Question: It's a basic question;
I can't seem to understand why in the code below
the output begins with 2 "#" and the start with 1

'''
let brick = "#";
while (brick.length < 8){
brick += "#";
console.log(brick);
}
console.log("For Loop");
for (let i = "#"; i.length <8; i+="#"){
console.log(i)
}
'''
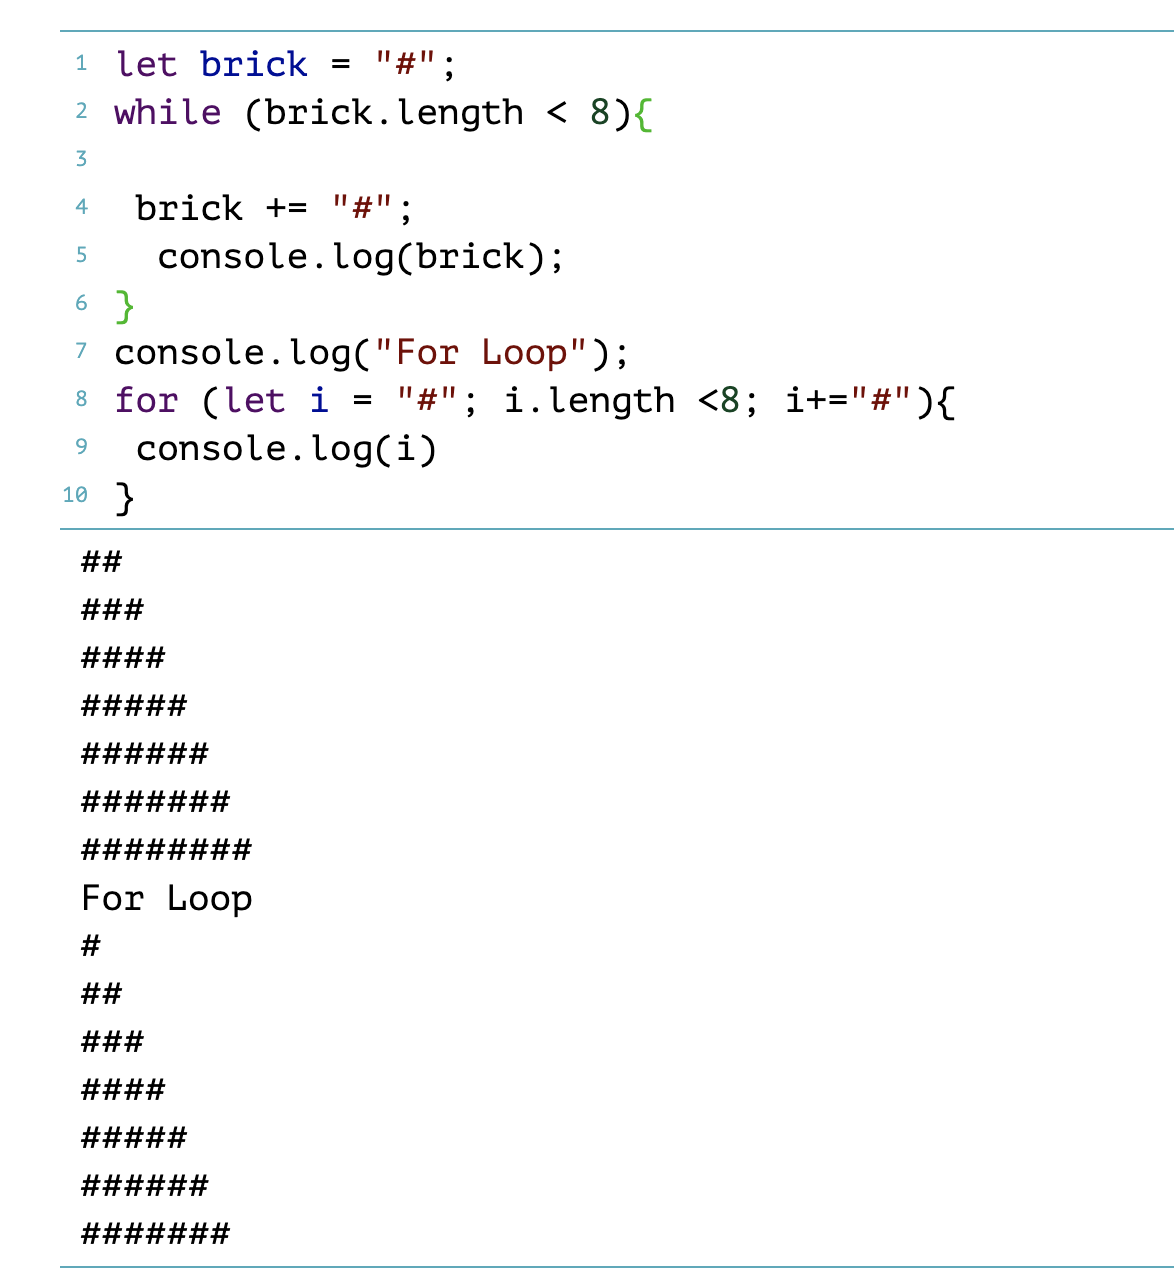
Answer: Because in the 'while' loop, you are incrementing and in the 'for' loop writing to the console.
Move your 'brick += "#";' to the end of the 'while' loop and they will behave both the same way:
'''
let brick = "#";
while (brick.length < 8) {
console.log(brick);
brick += "#";
}
'''
For-Loop:
'''
for (let i = "#"; i.length < 8; i += "#")
^ happens AFTER each iteration
'''